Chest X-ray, AP view. Patient: 45 years old, sex M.
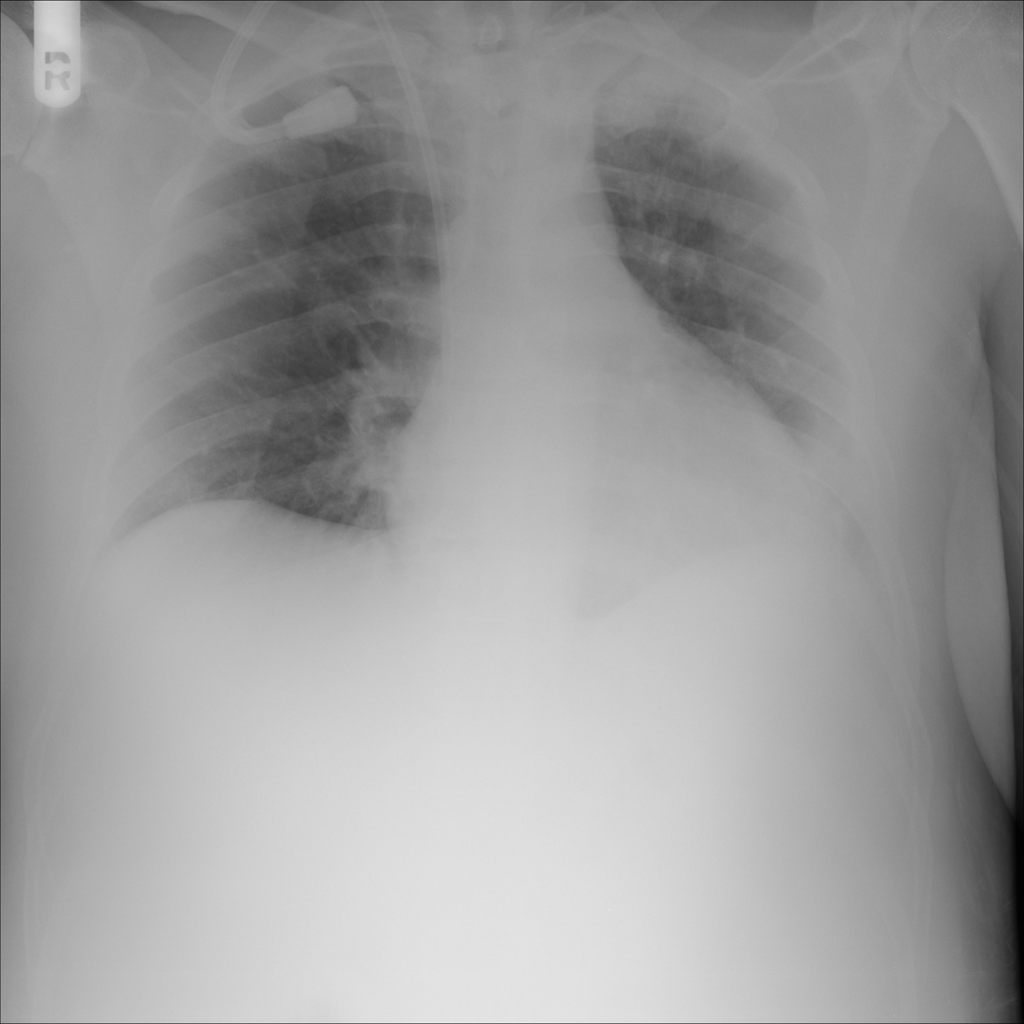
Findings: No Finding